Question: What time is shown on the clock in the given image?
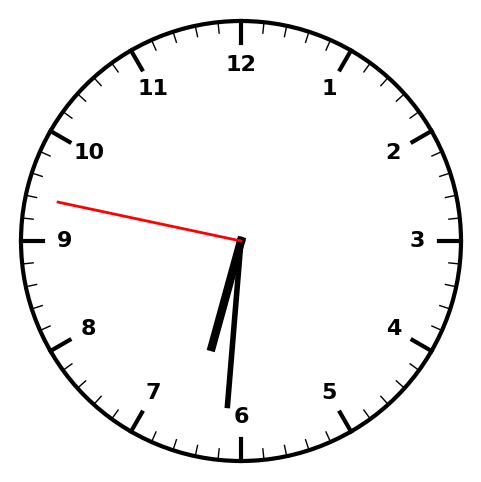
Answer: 06:30:47